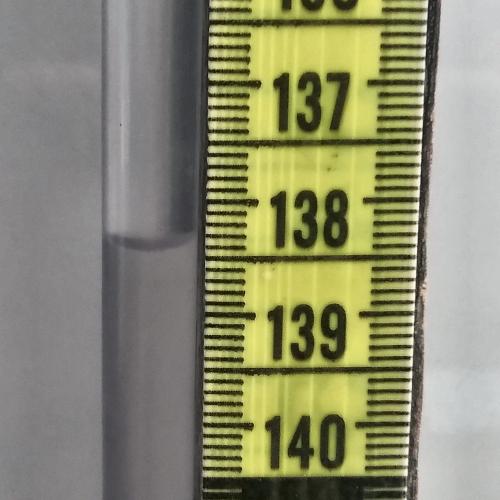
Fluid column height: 138.4 cm